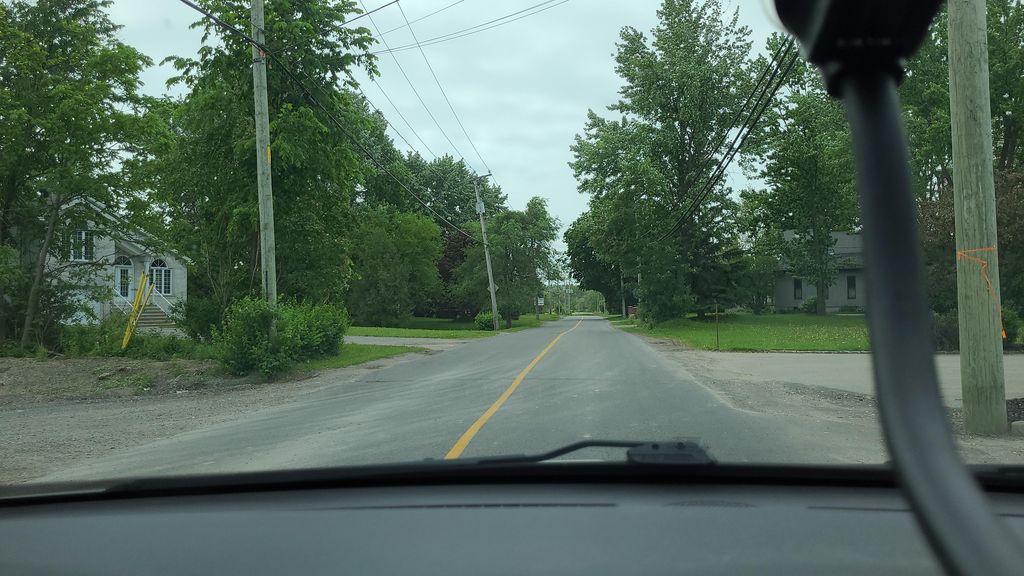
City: montreal